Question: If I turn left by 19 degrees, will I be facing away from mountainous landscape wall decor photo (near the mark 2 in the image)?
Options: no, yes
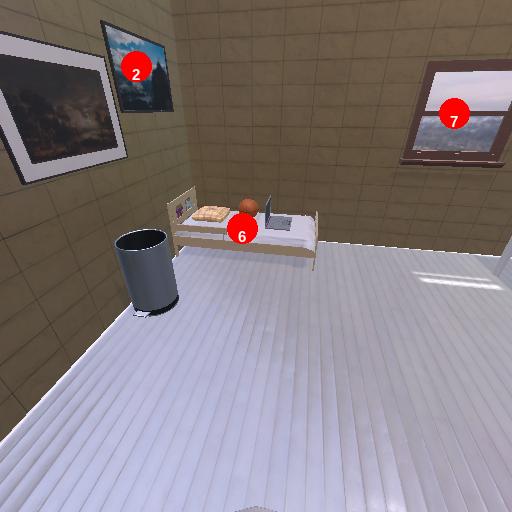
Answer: no